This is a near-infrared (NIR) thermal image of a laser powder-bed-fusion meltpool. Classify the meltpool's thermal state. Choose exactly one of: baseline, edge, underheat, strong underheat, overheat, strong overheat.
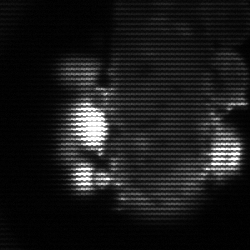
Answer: strong underheat